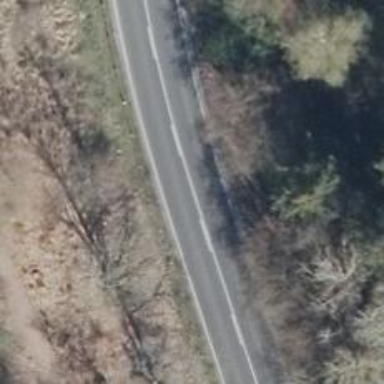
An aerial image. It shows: Asphalt road classified as primary highway.